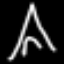
Label: The Eiffel Tower